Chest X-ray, PA view. Patient: 47 years old, sex F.
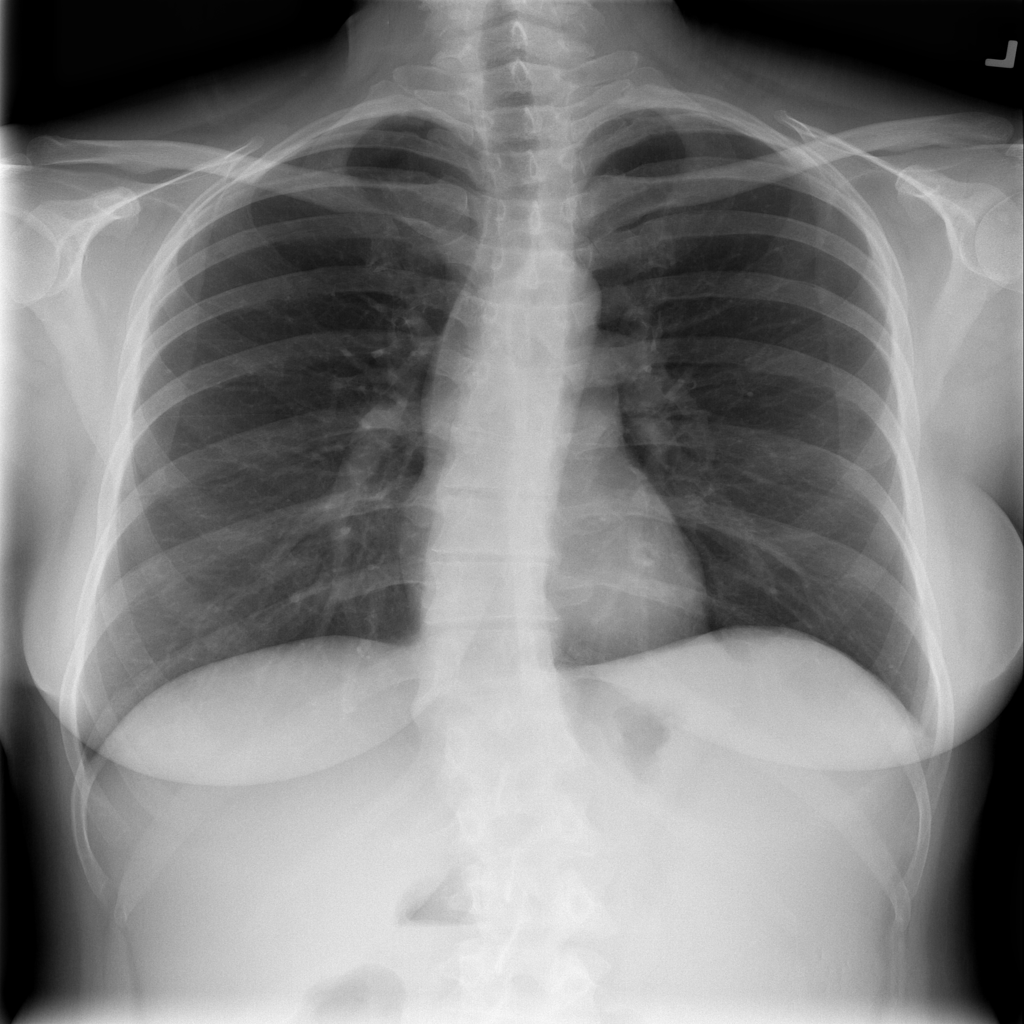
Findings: No Finding